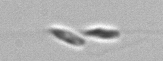
Label: Dinobryon